Interaction volume radius: 10 \u00c5
Interaction volume height: 20 \u00c5
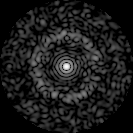
Disorder parameter: 0.8193